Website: home-depot
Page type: account-selection
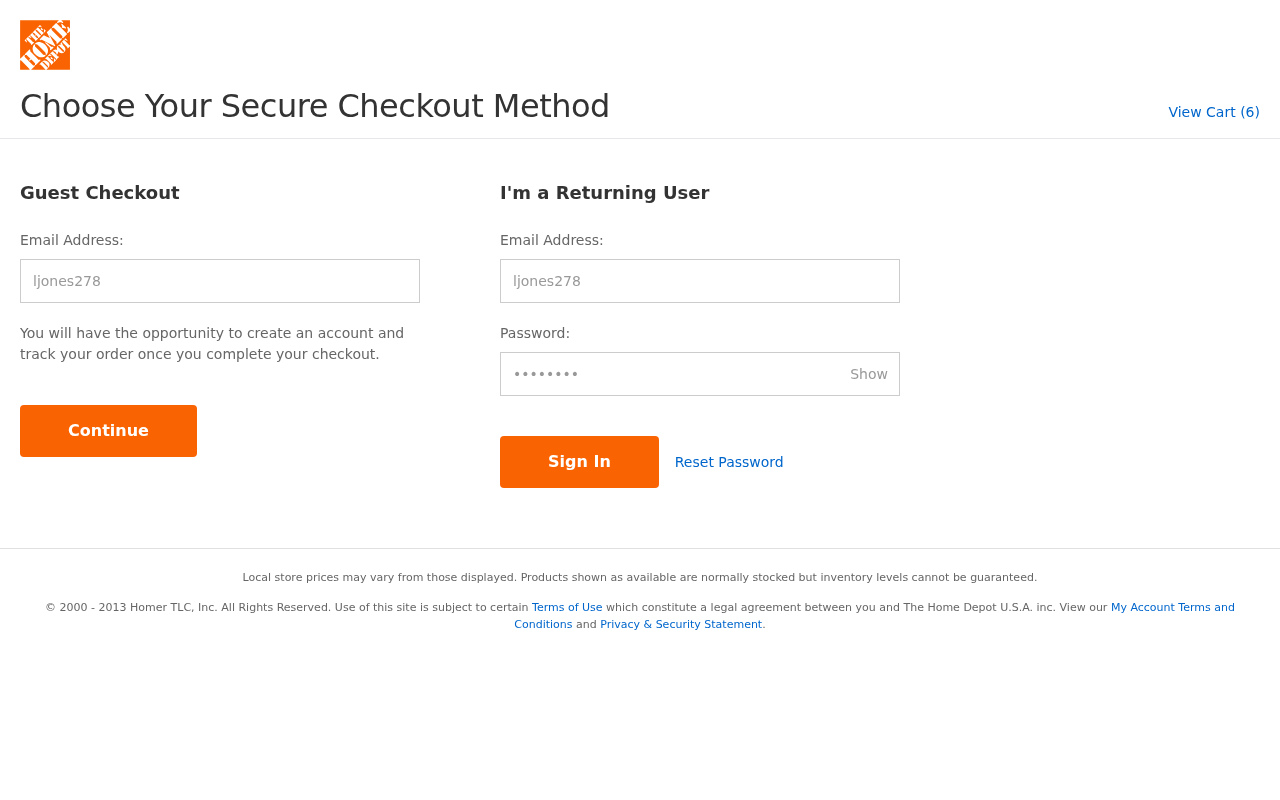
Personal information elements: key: PII_LOGIN_USERNAME
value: ljones278
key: PII_LOGIN_USERNAME2
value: ljones278
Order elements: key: ORDER_NUM_ITEMS
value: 6